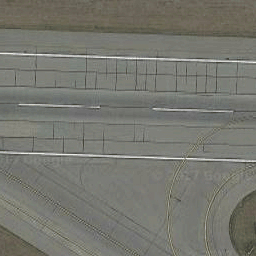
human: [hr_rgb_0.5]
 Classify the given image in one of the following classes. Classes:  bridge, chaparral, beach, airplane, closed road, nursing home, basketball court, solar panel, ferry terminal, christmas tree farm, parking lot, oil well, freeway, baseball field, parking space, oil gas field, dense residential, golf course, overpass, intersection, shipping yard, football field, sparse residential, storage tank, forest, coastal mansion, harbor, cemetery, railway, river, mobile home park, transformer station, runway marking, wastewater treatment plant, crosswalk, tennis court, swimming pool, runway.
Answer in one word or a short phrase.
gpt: runway